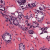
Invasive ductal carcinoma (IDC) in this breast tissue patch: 1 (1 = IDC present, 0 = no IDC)